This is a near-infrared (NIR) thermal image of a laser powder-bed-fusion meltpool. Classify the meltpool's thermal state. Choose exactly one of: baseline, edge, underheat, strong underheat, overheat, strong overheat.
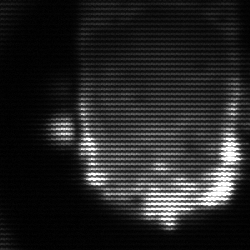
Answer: baseline